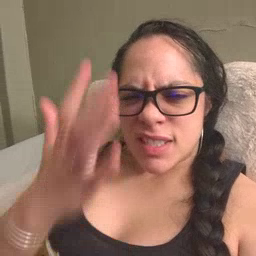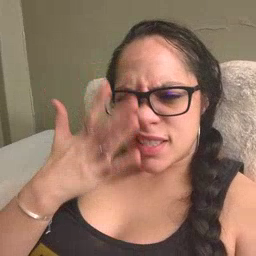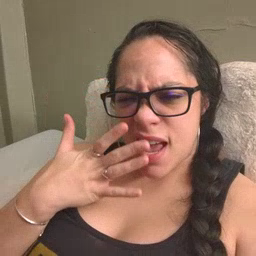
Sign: sad